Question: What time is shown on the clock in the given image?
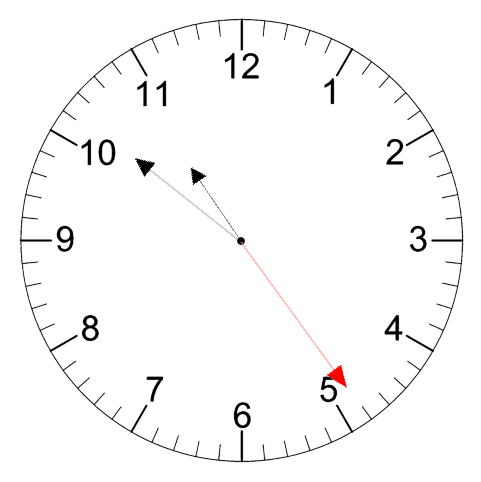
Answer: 10:51:24